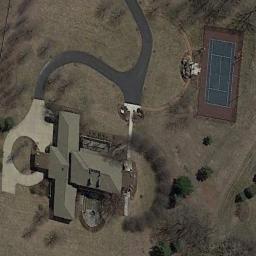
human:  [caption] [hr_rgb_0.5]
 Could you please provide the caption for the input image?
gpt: Several cars were parked freely in the vacant lot next to the tennis court .

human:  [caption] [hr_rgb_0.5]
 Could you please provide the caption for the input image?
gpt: There is a building beside the tennis court .

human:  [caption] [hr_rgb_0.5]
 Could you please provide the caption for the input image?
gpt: Buildings near tennis court on bare lawn .

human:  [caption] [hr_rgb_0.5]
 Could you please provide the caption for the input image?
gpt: The tennis court is on the bare land next to some trees .

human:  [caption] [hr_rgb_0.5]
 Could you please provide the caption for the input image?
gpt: The tennis court is on a meadow beside a building .